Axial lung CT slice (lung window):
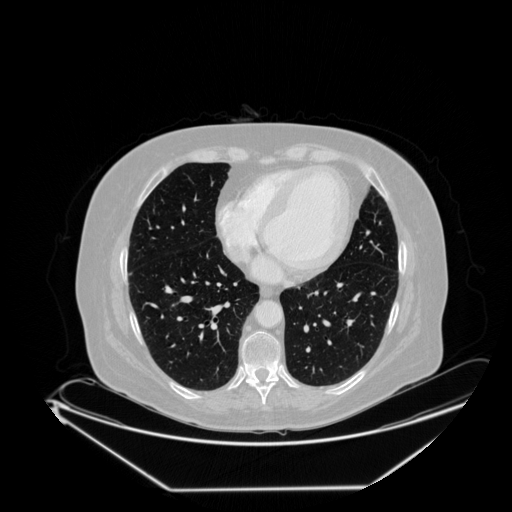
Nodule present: no